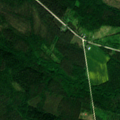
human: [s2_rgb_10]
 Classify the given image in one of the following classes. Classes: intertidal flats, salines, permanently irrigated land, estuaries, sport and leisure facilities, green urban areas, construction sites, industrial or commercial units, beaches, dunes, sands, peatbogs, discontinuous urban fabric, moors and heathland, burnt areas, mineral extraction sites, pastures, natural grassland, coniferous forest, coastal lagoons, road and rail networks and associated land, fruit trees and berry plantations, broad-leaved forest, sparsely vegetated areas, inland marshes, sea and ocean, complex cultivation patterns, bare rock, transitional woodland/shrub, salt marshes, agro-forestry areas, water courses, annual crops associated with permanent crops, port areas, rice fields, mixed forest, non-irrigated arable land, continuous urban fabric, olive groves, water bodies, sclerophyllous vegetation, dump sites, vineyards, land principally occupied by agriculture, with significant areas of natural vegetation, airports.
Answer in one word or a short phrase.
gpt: non-irrigated arable land, coniferous forest, mixed forest